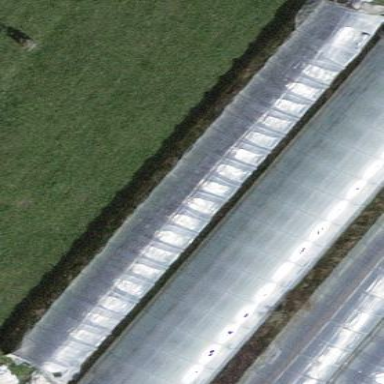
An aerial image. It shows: Greenhouse.